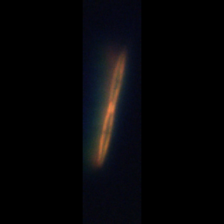
Taxon: Psuedo-nitzschia
Group: Diatoms